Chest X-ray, PA view. Patient: 39 years old, sex M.
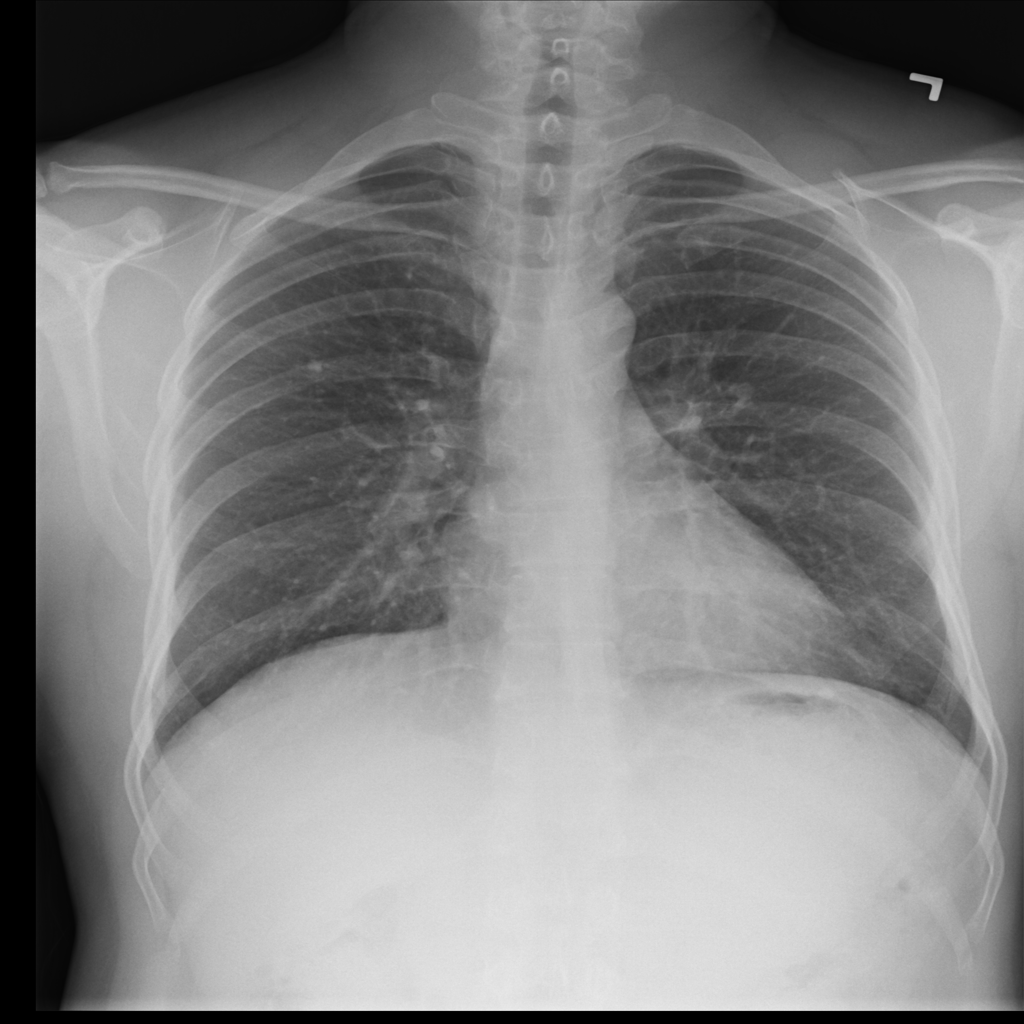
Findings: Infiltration